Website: home-depot
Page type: delivery-shipping
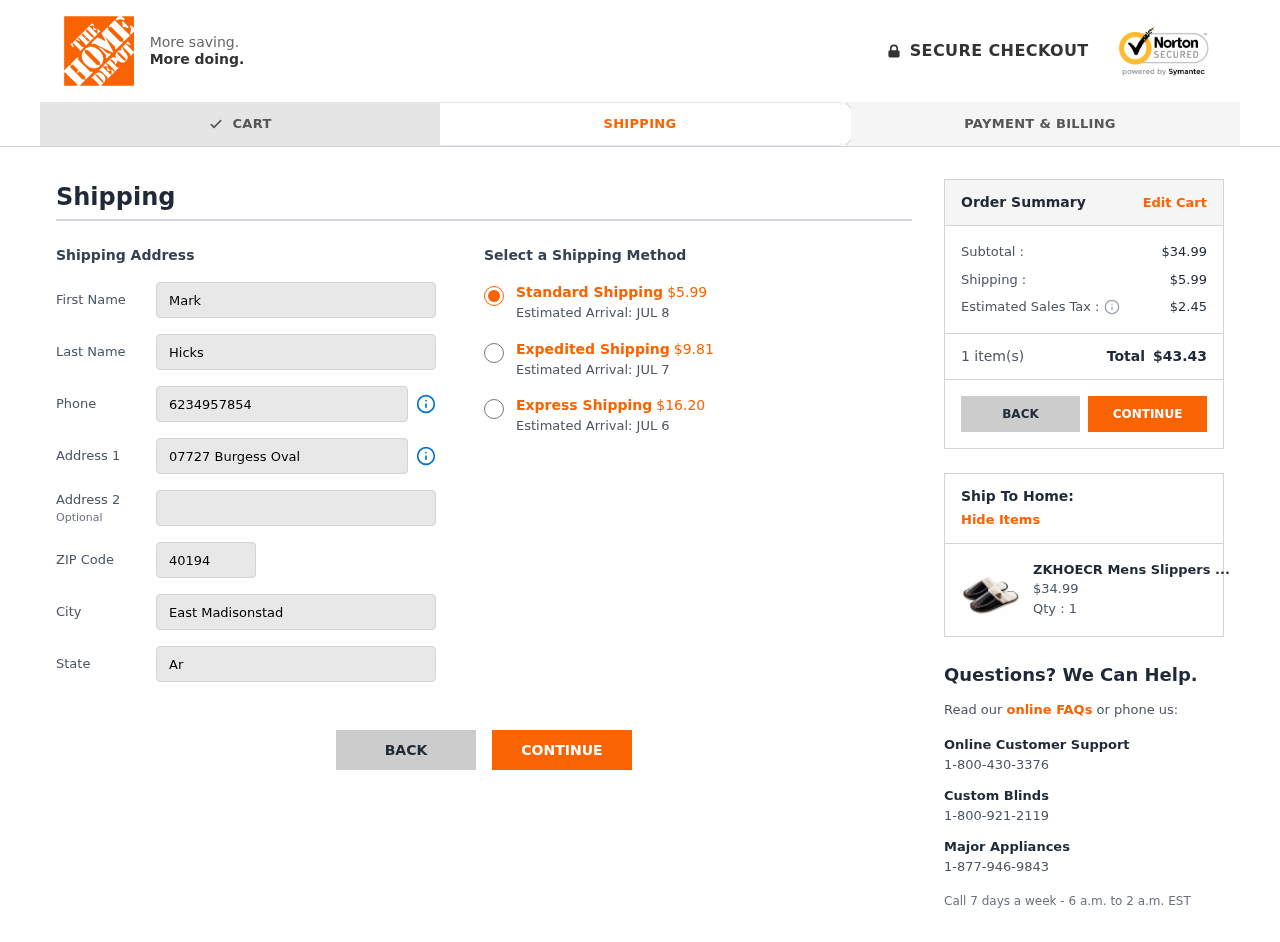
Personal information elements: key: PII_CITY
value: East Madisonstad
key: PII_FIRSTNAME
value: Mark
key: PII_LASTNAME
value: Hicks
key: PII_PHONE
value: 6234957854
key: PII_POSTCODE
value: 40194
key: PII_STATE
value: Arkansas
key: PII_STREET
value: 07727 Burgess Oval
Product elements: key: PRODUCT1_NAME
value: ZKHOECR Mens Slippers Memory Foam Indoor Leather Wide Soft Cozy Cotton Closed Toe Non-Slip Shoes Clo
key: PRODUCT1_PRICE
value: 34.99
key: PRODUCT1_QUANTITY
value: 1
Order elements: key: ORDER_SHIPPING_COST_STANDARD
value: $5.99
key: ORDER_DELIVERY_DATE
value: JUL 8
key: ORDER_SHIPPING_COST_EXPEDITED
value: $9.81
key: ORDER_DELIVERY_DATE_EXPEDITED
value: JUL 7
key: ORDER_SHIPPING_COST_EXPRESS
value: $16.20
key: ORDER_DELIVERY_DATE_EXPRESS
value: JUL 6
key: ORDER_SUBTOTAL
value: $34.99
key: ORDER_SHIPPING_COST
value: $5.99
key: ORDER_TAX
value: $2.45
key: ORDER_NUM_ITEMS
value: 1
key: ORDER_TOTAL
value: $43.43